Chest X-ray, AP view. Patient: 58 years old, sex F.
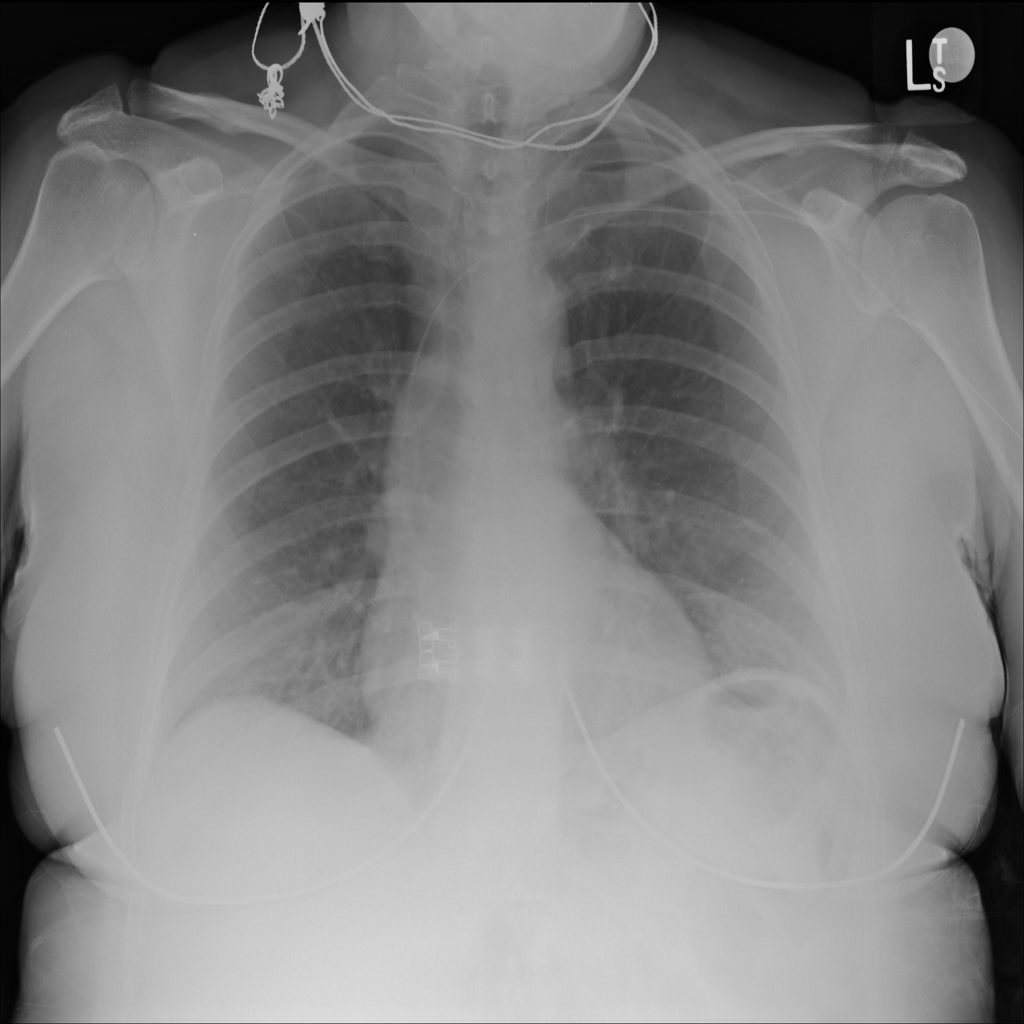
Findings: No Finding